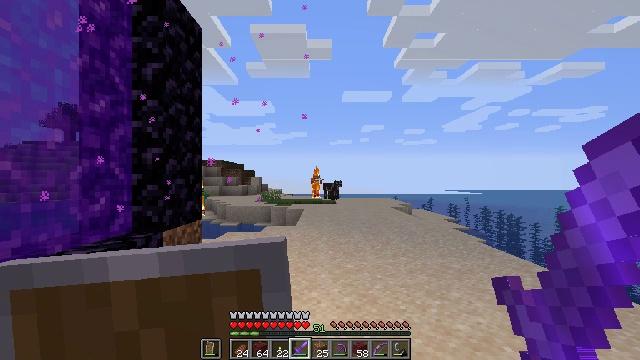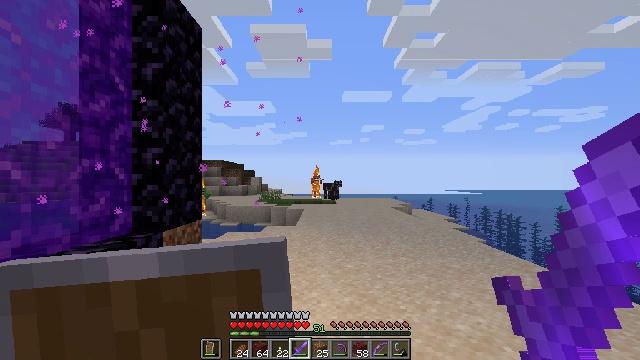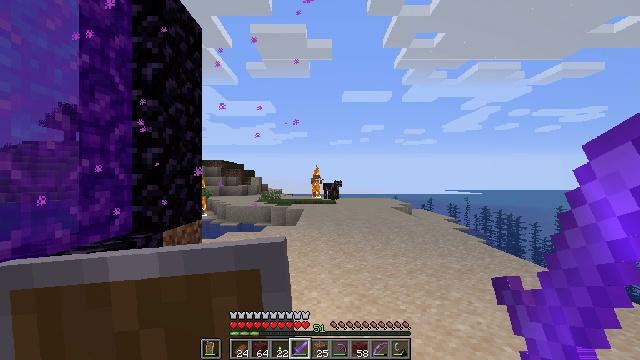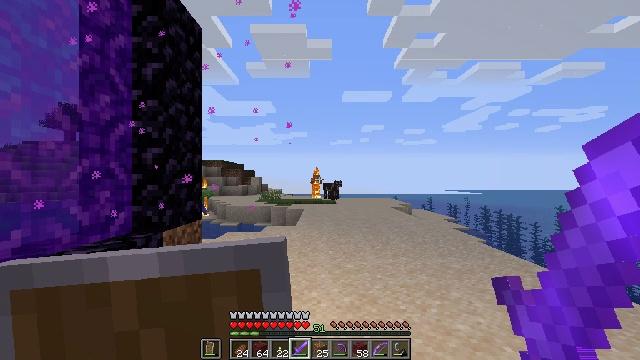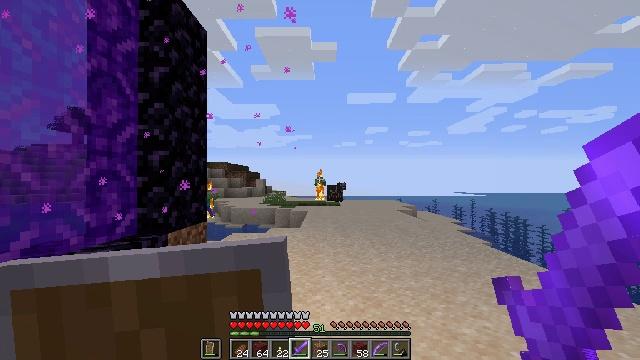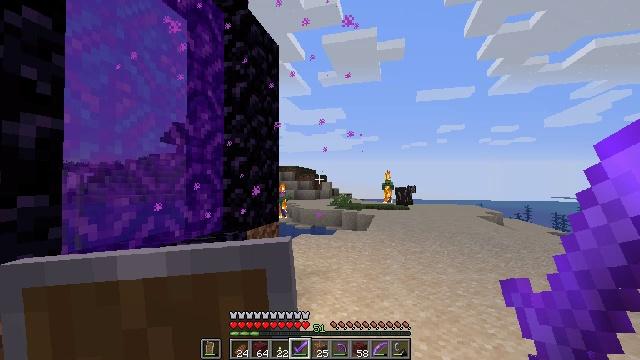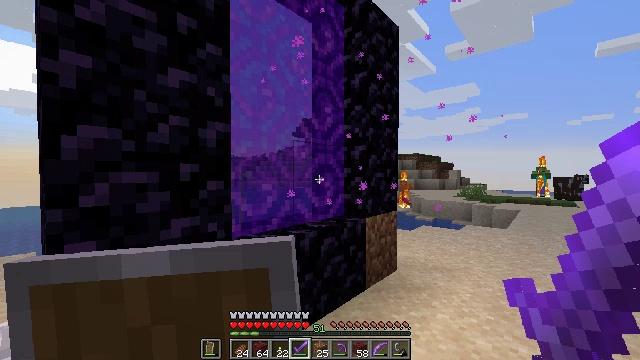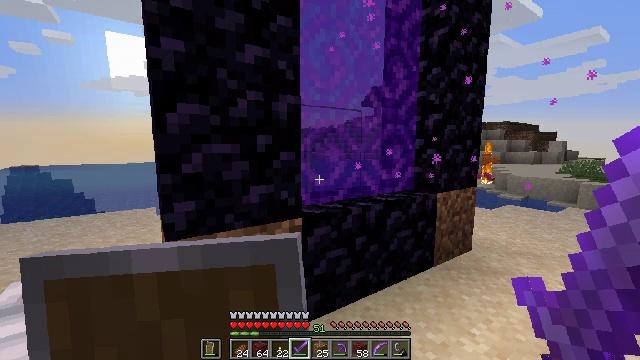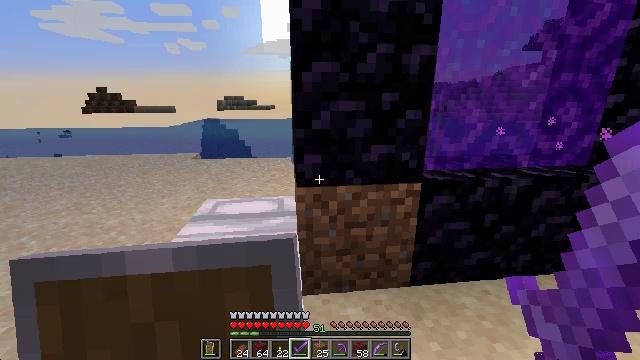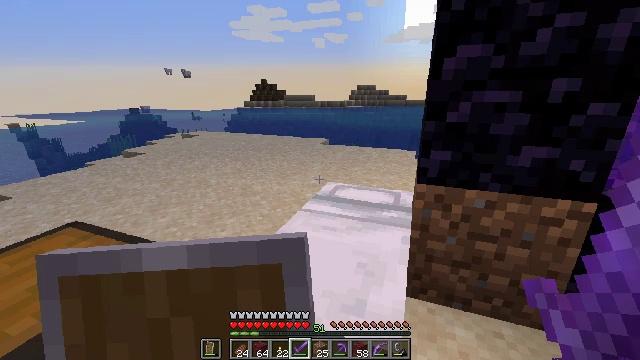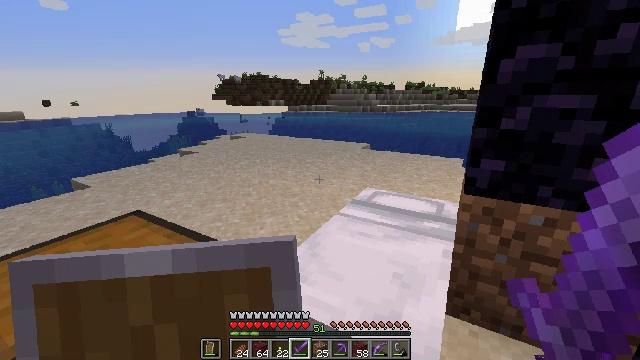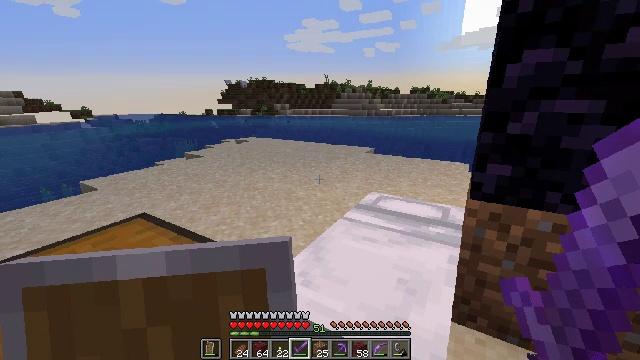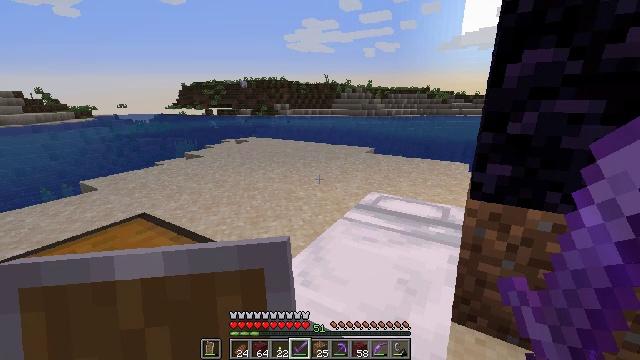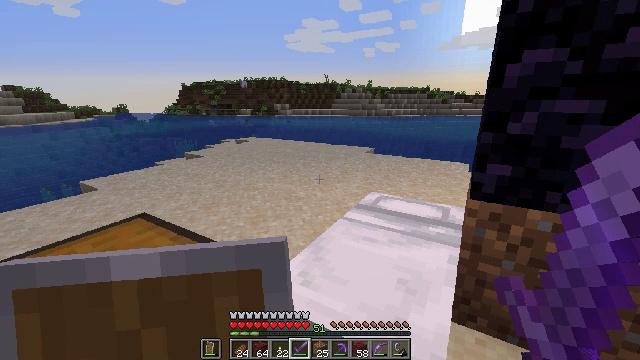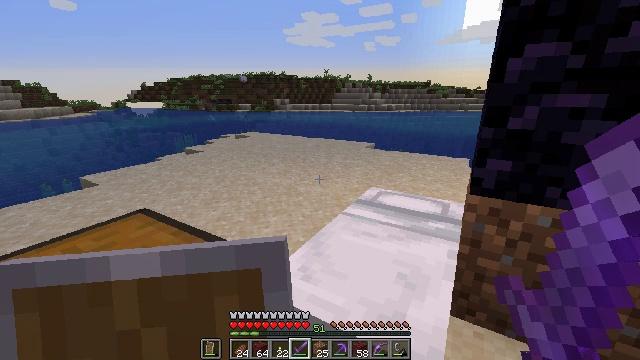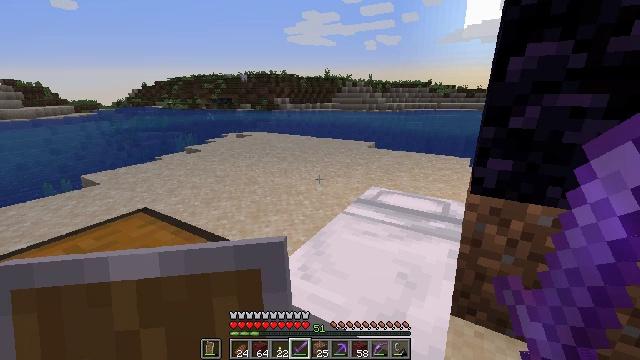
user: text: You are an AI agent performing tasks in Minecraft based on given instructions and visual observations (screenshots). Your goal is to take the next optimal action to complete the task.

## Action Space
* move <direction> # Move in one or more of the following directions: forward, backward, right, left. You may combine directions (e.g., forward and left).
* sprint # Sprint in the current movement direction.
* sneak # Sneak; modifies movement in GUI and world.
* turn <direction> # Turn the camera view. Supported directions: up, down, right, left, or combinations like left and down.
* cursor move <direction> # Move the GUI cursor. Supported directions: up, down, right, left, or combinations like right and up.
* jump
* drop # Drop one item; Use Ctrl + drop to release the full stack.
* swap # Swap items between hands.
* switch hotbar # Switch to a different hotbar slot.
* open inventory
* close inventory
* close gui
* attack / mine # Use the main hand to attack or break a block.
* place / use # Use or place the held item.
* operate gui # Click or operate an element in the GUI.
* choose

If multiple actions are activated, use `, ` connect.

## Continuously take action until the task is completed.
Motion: motion action
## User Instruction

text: Hunt the zombie.
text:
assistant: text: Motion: no_op
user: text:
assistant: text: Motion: no_op
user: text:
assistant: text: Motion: no_op
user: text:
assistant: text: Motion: no_op
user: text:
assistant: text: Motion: turn left
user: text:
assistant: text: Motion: turn left and down
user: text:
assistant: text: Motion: turn left and down
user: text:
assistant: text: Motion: turn left and down
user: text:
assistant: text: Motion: turn left and down
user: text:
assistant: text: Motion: turn left
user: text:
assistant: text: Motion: turn left
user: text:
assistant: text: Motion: no_op
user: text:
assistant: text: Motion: no_op
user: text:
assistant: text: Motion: turn down
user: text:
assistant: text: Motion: no_op
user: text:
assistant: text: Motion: turn left and down
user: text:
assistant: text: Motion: turn left and down
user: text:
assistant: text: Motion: turn left and down
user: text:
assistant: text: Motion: turn left and down
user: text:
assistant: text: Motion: turn left and down
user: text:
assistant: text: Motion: turn left and down
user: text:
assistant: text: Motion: turn down
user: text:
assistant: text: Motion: turn right and down, use / place
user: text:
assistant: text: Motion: turn right, use / place
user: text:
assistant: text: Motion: use / place
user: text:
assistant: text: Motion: no_op
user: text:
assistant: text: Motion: no_op
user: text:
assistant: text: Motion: no_op
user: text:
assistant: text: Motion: no_op
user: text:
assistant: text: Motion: no_op